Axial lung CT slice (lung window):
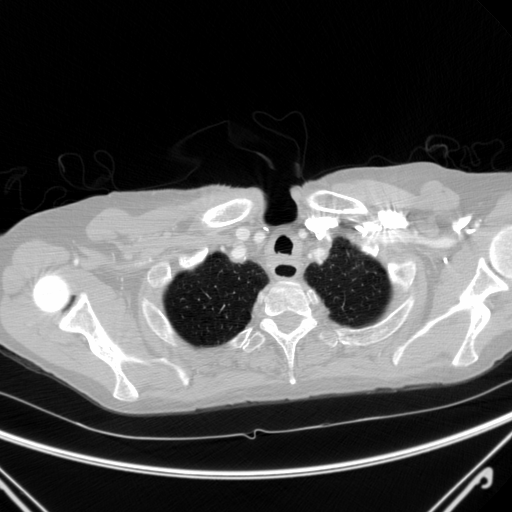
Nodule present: no